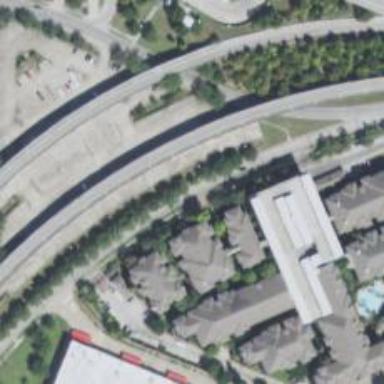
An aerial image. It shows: Frontage road connected to secondary link.